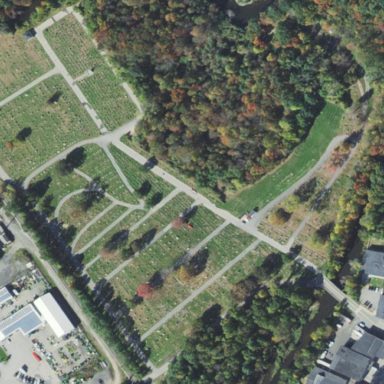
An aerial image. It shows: Cemetery.